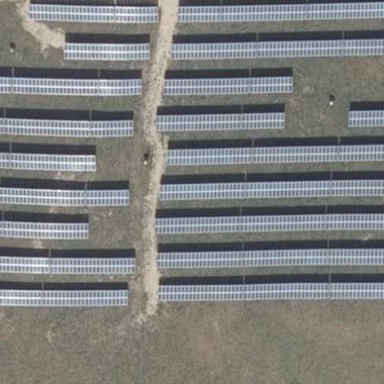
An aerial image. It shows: Solar power generator using photovoltaic panels.